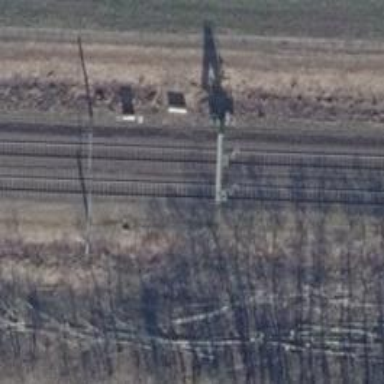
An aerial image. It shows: Railway signal.